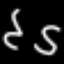
Label: squiggle